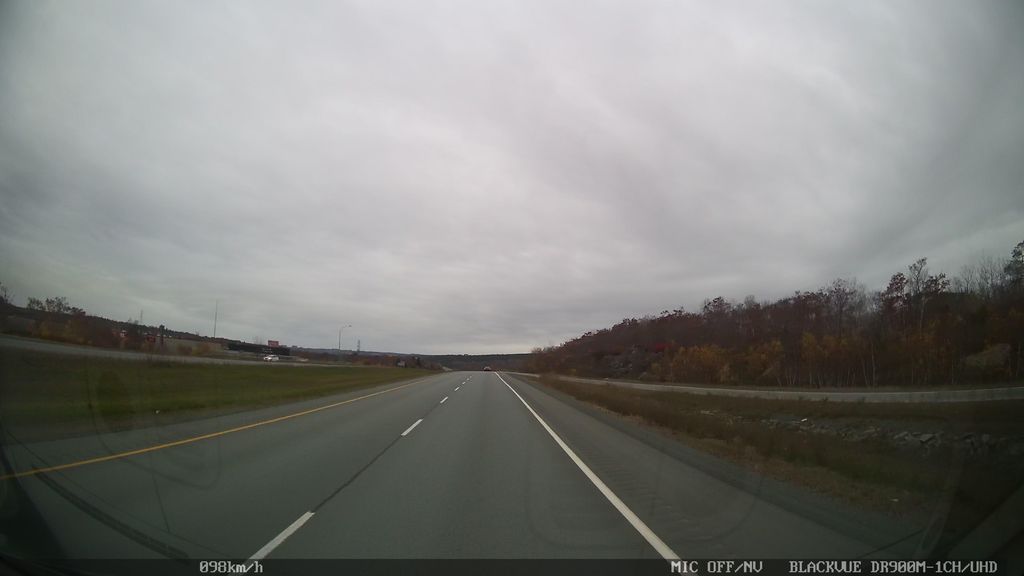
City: halifax